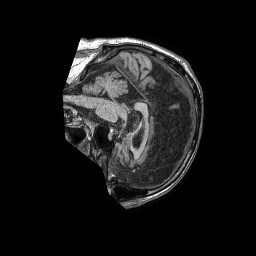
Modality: T1w
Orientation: sagittal
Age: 73
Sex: male
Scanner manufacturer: philips
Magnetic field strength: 1.5 T
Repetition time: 0.007666 s
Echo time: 0.003491 s